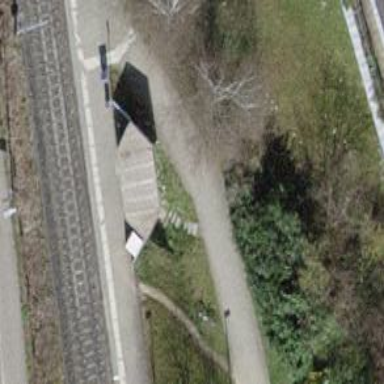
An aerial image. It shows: Public transport shelter.